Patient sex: M
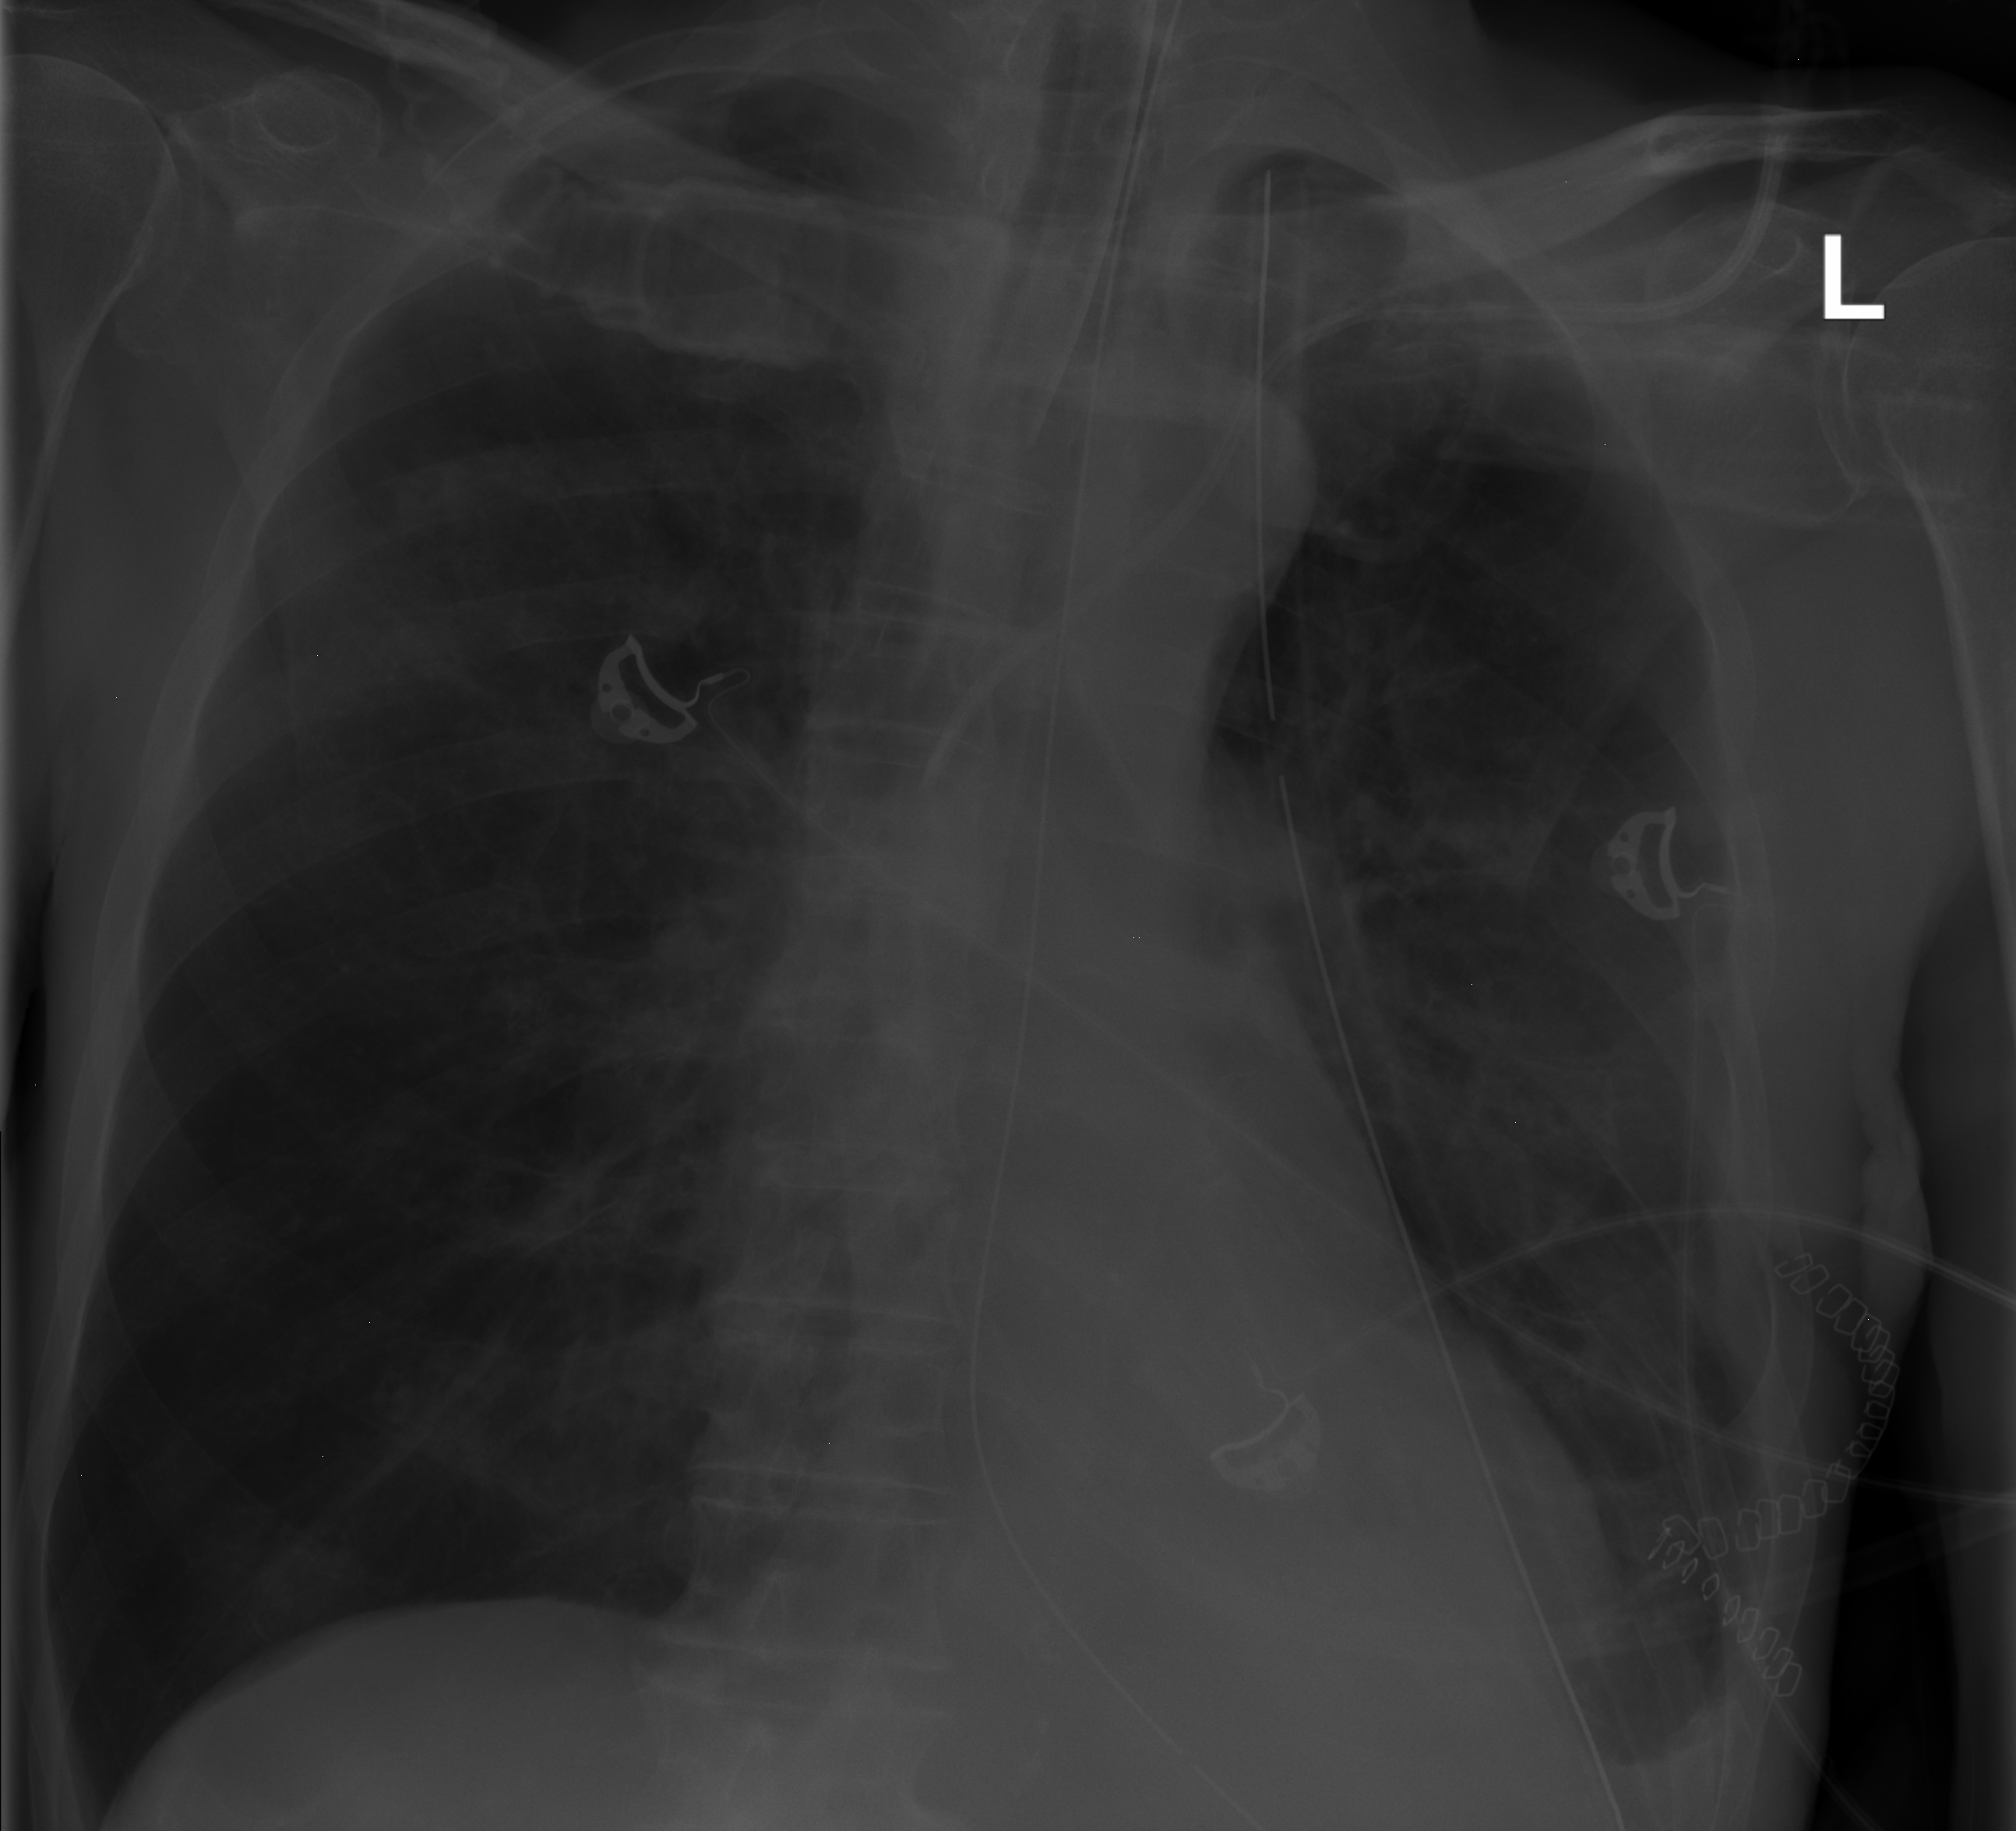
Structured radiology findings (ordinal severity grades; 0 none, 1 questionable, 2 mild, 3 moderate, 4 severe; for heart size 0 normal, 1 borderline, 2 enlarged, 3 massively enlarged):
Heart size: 0
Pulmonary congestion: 0
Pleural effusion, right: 0
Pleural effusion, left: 2
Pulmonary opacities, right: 0
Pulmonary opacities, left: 0
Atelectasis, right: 0
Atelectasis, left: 2